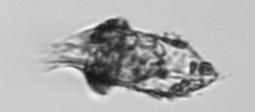
Label: Tintinnopsis